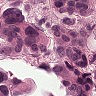
Metastatic tissue present: yes